Question: I have the following php query...
'''
INSERT INTO 'demographic2' (id, name, first_name, last_name, link, username, birthday, gender, relationship_status, email, timezone, locale, verified, updated_time) VALUES (845450180, Liam Gallagher, Liam, Gallagher, http://www.facebook.com/lia.co.uk, lia.co.uk, 11/25/1989, male, Single, gal@hotmail.com, 1, en_US, 1, 2012-03-30T21:54:17+0000)
'''
I cant see any errors but for some reason the above wont insert data into my table, the schema looks like so...

Regarding string literals, I have this as my insert query, How would i add the quotes?
'''
$columns = implode(", ",array_keys($userInfo));
$escaped_values = array_map('mysql_real_escape_string', array_values($userInfo));
$values = implode(", ", $escaped_values);
$sql = "INSERT INTO 'demographic2' ($columns) VALUES ($values)";
'''
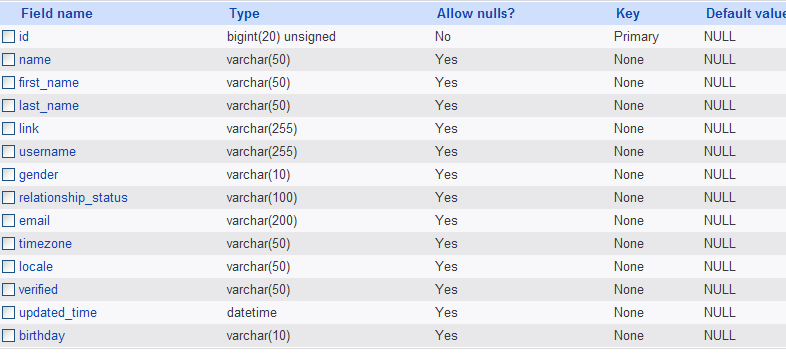
Answer: you can try enclosing '', '' as glue into the implode() in the second use, so it becomes:
'''
$columns = implode(", ",array_keys($userInfo));
$escaped_values = array_map('mysql_real_escape_string', array_values($userInfo));
$values = implode("', '", $escaped_values);
$sql = "INSERT INTO 'demographic2' ({$columns}) VALUES ('{$values}')";
'''